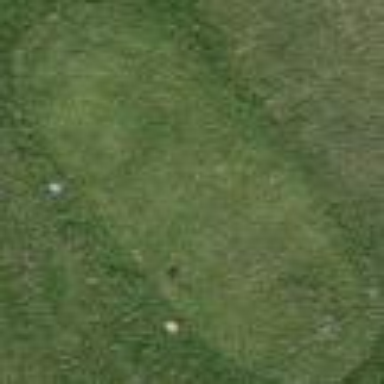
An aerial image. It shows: Grassy area designated as golf tee.